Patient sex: F
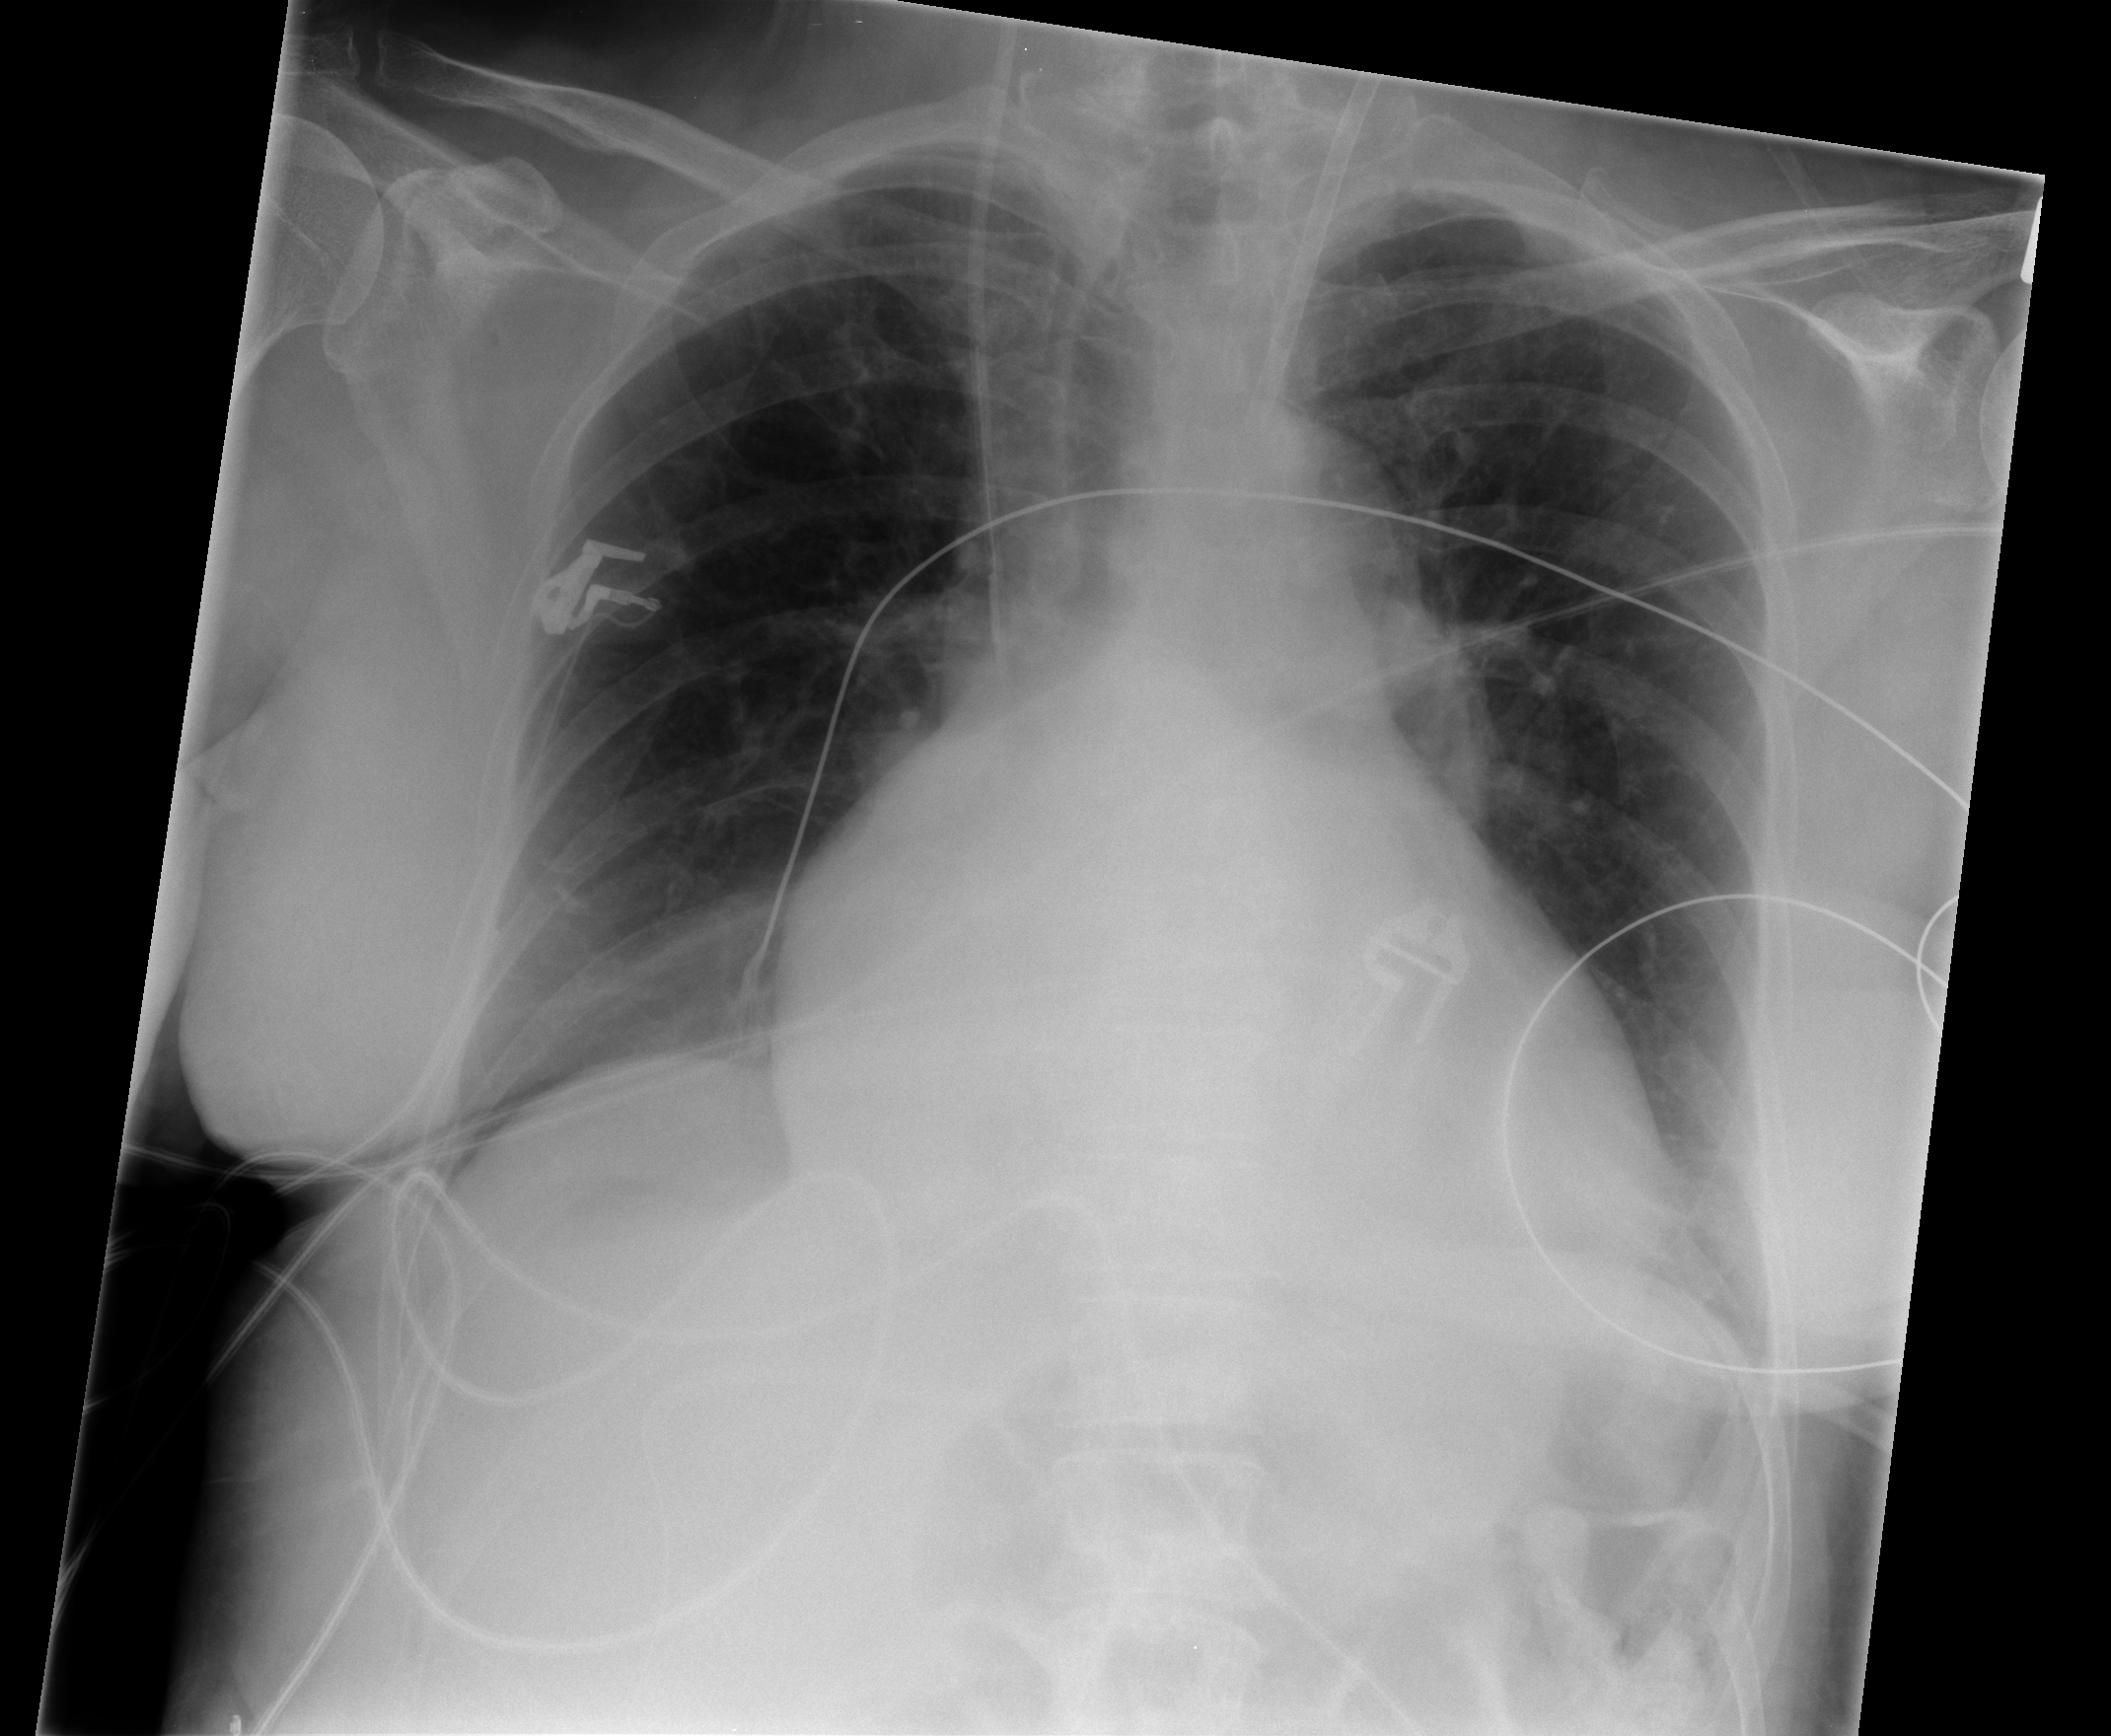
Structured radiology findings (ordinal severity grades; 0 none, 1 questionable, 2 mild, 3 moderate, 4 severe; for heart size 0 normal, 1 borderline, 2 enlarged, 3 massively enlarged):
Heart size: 3
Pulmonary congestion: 0
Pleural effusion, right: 0
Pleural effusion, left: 0
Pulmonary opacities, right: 0
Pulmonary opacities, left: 0
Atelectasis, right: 0
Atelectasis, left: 1